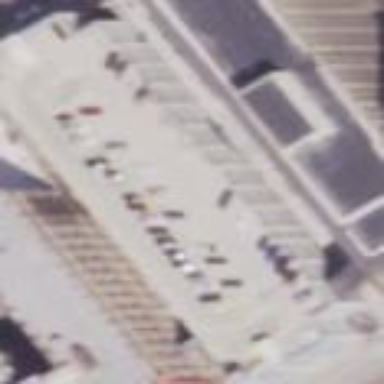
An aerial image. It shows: Multi-storey parking building.